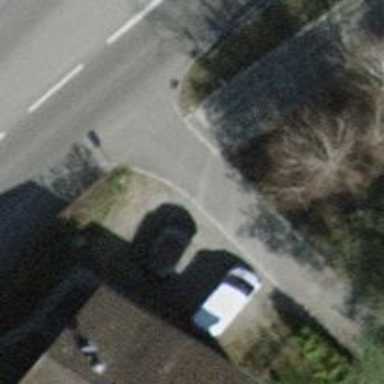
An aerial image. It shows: Road with steps.